Question: As I am fairly new to CoreData and coming from a MySQL-DB background, the CoreData Moddeling is kind of hard to understand at some point. I am sure you can help me out with this basic question.

CoreData model-descripton:
My database-model basically consists of two entities. The first one is called "Manager", the second one is called "Zipcodes". The "Manager" has 3 attributes, which are negligible at the moment. The important thing in my opinion is here the relationship called "zipcodes". The "Zipcodes"-Entity has an attribute called zip, which is a 16 int. It has a relationship as well, called "manager".
No I'll get to the point: Each manager has multiple zicodes in which he is responsible for all sales. The problem is now that I've setup an manager entity and want to link multiple ziplcodes to him. The zipcodes per manager are seperated in one comma seperated string. (12345,56789,...)
First of all I am creating an Manager Entity.
'''
Manager *manager = [NSEntityDescription insertNewObjectForEntityForName:@"Manager" inManagedObjectContext:self.managedObjectContext];
'''
The next step is seperating all zicodes to an array.
'''
Manager *manager = [NSEntityDescription insertNewObjectForEntityForName:@"Manager" inManagedObjectContext:self.managedObjectContext];
NSArray *zipcodesArray = [[dict objectForKey:@"zipcodes"] componentsSeparatedByString:@","];
for (NSString *zip in zipcodesArray) {
???
}
'''
So now that's the point where I am stuck. As later on I have to check the zipcodes via a searchBar they should be separated in the database. Do I now have to create a managedObjectModel for each zipcode? How do I connect all of them with the "one" manager entity? I'am sure there is a way to achieve that but I don't really know how.
Hopefully my question is understandable. If there's anything you would like to know, feel free to ask.
Thank you guys!
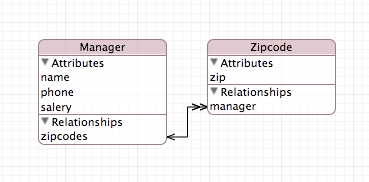
Answer: '''
for (NSString *zip in zipcodesArray) {
NSManagedObject* zipcode = [NSEntityDescription insertNewObjectForEntityName:@"Zipcode"
inManagedObjectContext:self.managedObjectContext];
[zipcode setValue:zip forKey:@"zip"];
[zipcode setValue:manager forKey:@"manager"];
}
'''
By establishing the relation from the zipcode to the manager on the last line, Core Data will automatically take care of inserting the zipcode into the relation from the manager back to the zipcodes.